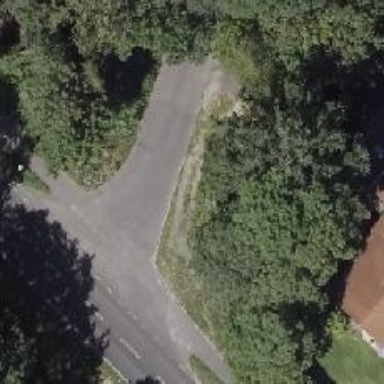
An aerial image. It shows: Road with "give way" sign.